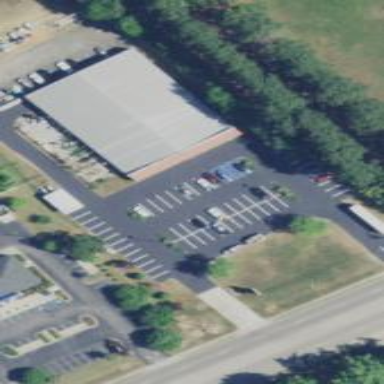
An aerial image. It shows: Parking area.